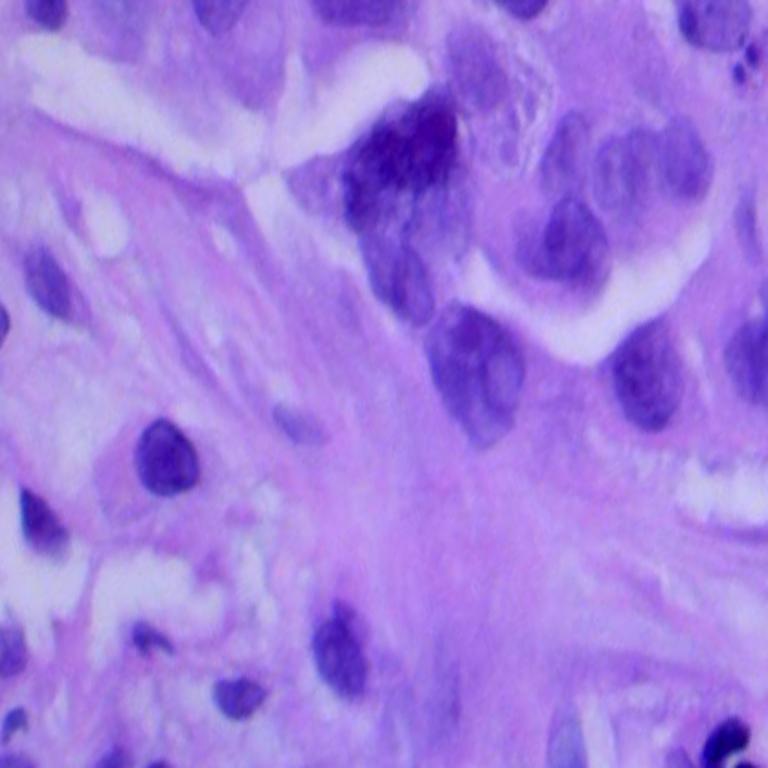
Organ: lung
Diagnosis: adenocarcinomas